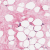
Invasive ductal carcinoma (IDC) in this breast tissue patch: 0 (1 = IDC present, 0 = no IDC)